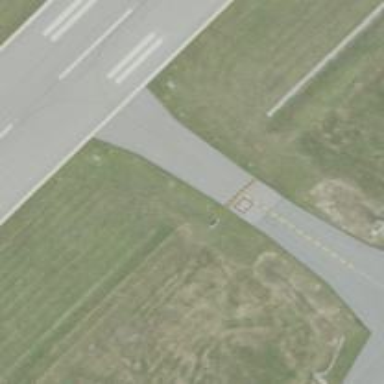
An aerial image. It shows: Taxiway at the airport with asphalt surface.